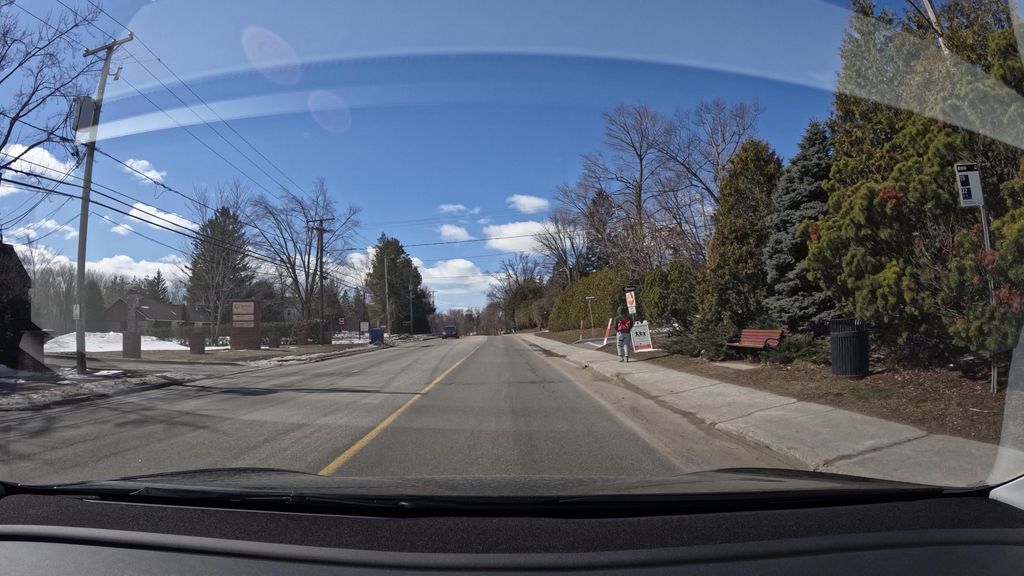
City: montreal